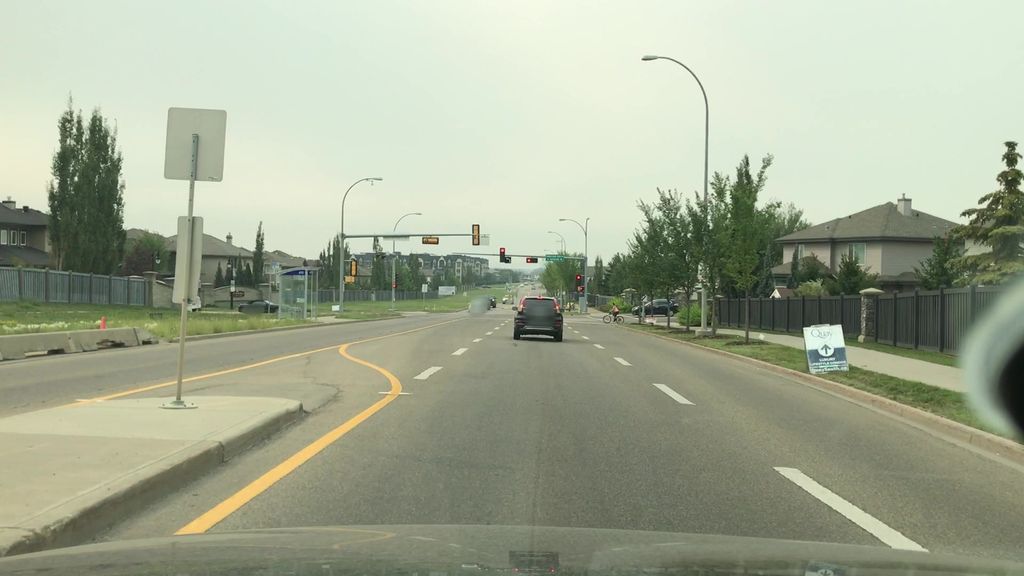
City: edmonton